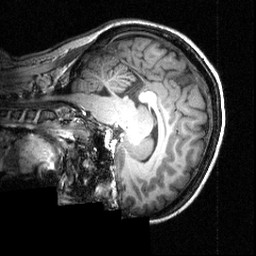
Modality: T1w
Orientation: sagittal
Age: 22
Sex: female
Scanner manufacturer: siemens
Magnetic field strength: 3.951 T
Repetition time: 1.5 s
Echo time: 0.00335 s